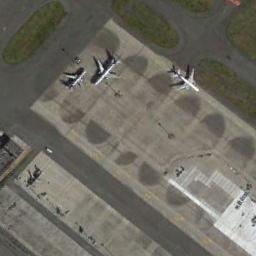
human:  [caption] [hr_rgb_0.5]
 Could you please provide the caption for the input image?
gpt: Four airplanes were on the airport .

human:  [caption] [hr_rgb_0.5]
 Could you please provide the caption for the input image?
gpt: Three planes parked on the airport and the lawn beside .

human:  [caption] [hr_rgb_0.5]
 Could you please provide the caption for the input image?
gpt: Three planes are parked on the open ground, Surrounded by oval lawns .

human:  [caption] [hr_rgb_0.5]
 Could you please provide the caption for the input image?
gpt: Four airplanes are on the runway in the middle of the grass .

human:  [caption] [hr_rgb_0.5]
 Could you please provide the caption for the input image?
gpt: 3 different sizes of aircraft in the parking lot next to the oval lawn .